Question: Im making a simple Tkinter calculator but i cant seem to properly line up the input forms and the buttons.
here is my current code
'''
from Tkinter import *
def calculate():
try:
num1 = float(enter1.get())
num2 = float(enter2.get())
result = num1 * num2
label3.config(text=str(result))
except ValueError:
label3.config(text='Enter numeric values!')
def calculate2():
try:
num1 = float(enter1.get())
num2 = float(enter2.get())
result = num1 / num2
label3.config(text=str(result))
except ValueError:
label3.config(text='Enter numeric values!')
def calculate3():
try:
num1 = float(enter1.get())
num2 = float(enter2.get())
result = num1 + num2
label3.config(text=str(result))
except ValueError:
label3.config(text='Enter numeric values!')
def calculate4():
try:
num1 = float(enter1.get())
num2 = float(enter2.get())
result = num1 - num2
label3.config(text=str(result))
except ValueError:
label3.config(text='Enter numeric values!')
root = Tk()
label1 = Label(root, text='First Number:')
label1.grid(row=0, column=1)
enter1 = Entry(root, bg='white')
enter1.grid(row=1, column=1)
label2 = Label(root, text='Second Number:')
label2.grid(row=2, column=1)
enter2 = Entry(root, bg='white')
enter2.grid(row=3, column=1)
btn1 = Button(root, text='X', command=calculate)
btn1.grid(row=4, column=1)
btn2 = Button(root, text='/', command=calculate2)
btn2.grid(row=5, column=1)
btn3 = Button(root, text='+', command=calculate3)
btn3.grid(row=5, column=2)
btn4 = Button(root, text='-', command=calculate4)
btn4.grid(row=4, column=2)
label3 = Label(root)
label3.grid(row=6, column=1)
enter1.focus()
enter1.bind('<Return>', func=lambda e:enter2.focus_set())
root.mainloop()
'''

I would like to line it all up and make it so the plus and minus buttons are under the input forms if anyone could help it would be great thank you
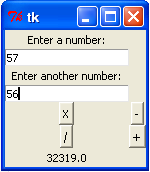
Answer: You can use the 'columnspan' argument to span the labels and the entries two columns. As a side note, remember that the column index is also zero-based:
'''
label1.grid(row=0, column=0, columnspan=2)
enter1.grid(row=1, column=0, columnspan=2)
label2.grid(row=2, column=0, columnspan=2)
enter2.grid(row=3, column=0, columnspan=2)
btn1.grid(row=4, column=0)
btn2.grid(row=5, column=0)
btn3.grid(row=5, column=1)
btn4.grid(row=4, column=1)
label3.grid(row=6, column=0, columnspan=2)
'''
Another solution is to create a new frame and put the buttons inside it, forming a simple grid of 2 by 2.